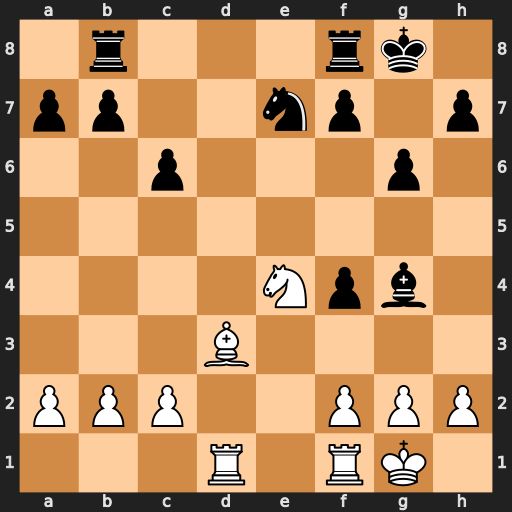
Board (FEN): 1r3rk1/pp2np1p/2p3p1/8/4Npb1/3B4/PPP2PPP/3R1RK1
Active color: w
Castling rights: -
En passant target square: -
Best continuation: Nf6+ Kg7 Nxg4